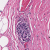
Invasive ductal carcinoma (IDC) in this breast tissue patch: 0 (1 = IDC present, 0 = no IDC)